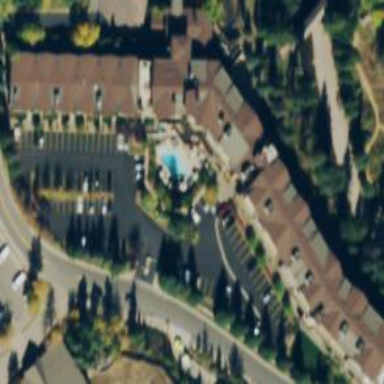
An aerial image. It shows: Section of hotel building.